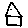
Label: house